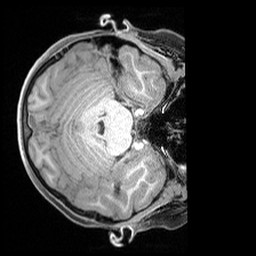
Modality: T1w
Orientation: axial
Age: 9
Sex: female
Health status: ill
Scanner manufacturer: siemens
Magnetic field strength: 3 T
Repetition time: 1.6 s
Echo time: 0.00179 s